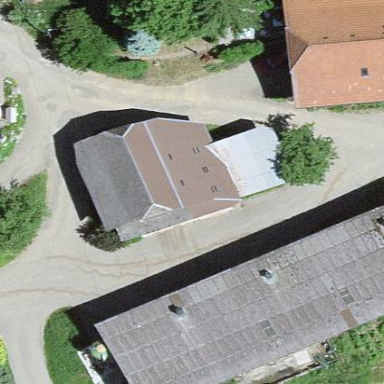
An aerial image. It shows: Sty building.